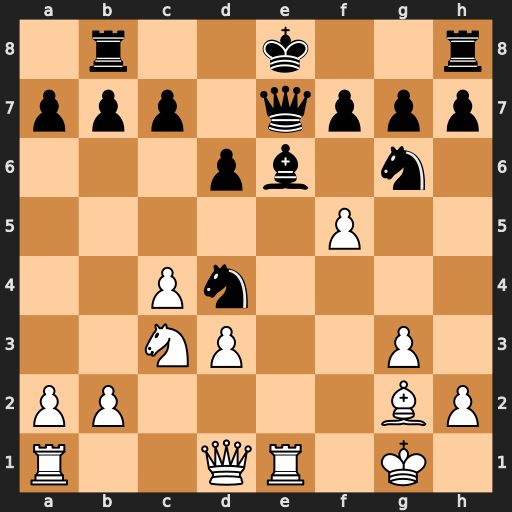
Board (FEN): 1r2k2r/ppp1qppp/3pb1n1/5P2/2Pn4/2NP2P1/PP4BP/R2QR1K1
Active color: w
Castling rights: k
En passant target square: -
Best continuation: fxe6 Nxe6 d4 O-O d5 Ne5 dxe6